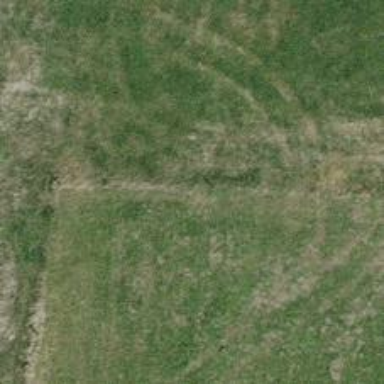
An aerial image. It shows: Grassy track with grade5 tracktype.